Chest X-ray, PA view. Patient: 47 years old, sex F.
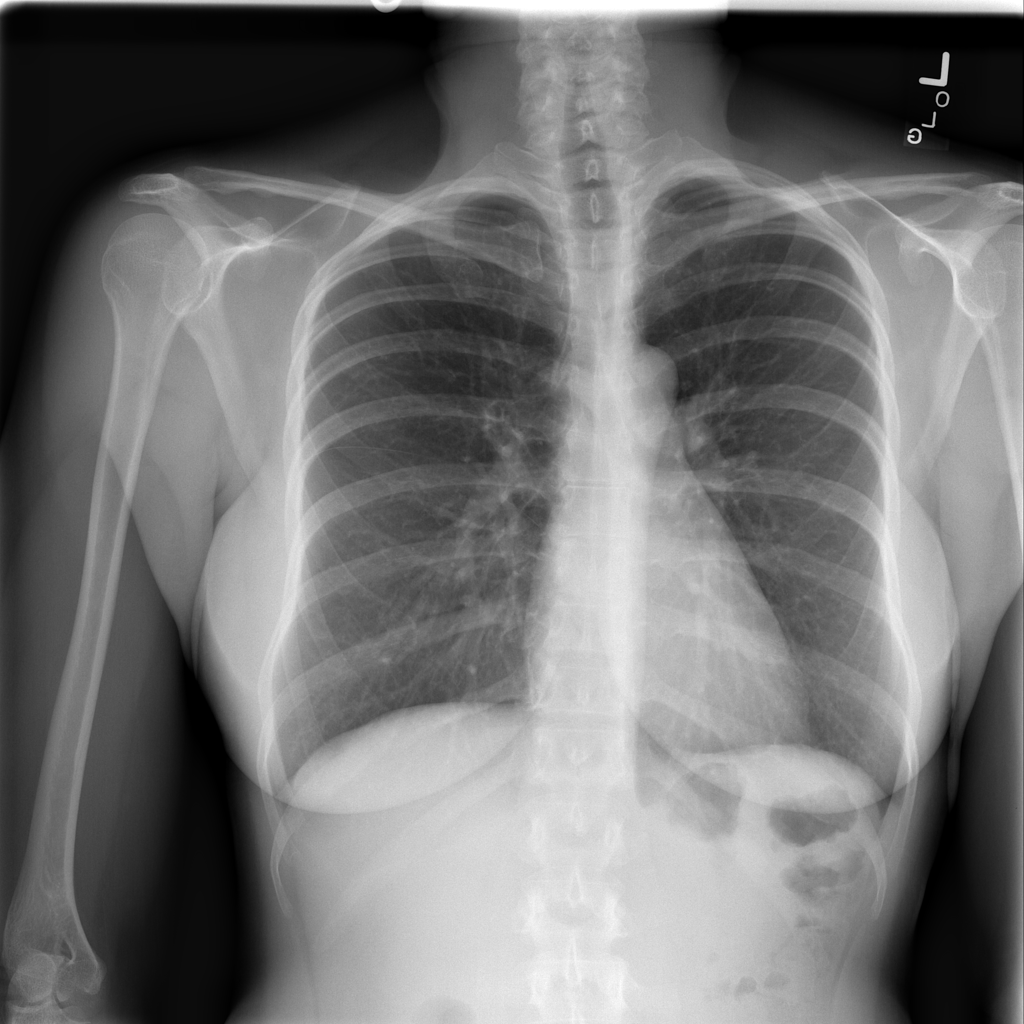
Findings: No Finding